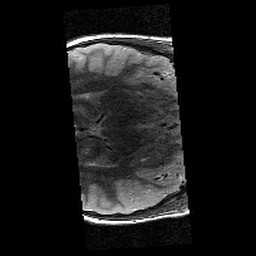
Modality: T2w
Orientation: axial
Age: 11
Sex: male
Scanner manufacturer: siemens
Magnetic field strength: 3 T
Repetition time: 9.23 s
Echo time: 0.067 s